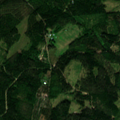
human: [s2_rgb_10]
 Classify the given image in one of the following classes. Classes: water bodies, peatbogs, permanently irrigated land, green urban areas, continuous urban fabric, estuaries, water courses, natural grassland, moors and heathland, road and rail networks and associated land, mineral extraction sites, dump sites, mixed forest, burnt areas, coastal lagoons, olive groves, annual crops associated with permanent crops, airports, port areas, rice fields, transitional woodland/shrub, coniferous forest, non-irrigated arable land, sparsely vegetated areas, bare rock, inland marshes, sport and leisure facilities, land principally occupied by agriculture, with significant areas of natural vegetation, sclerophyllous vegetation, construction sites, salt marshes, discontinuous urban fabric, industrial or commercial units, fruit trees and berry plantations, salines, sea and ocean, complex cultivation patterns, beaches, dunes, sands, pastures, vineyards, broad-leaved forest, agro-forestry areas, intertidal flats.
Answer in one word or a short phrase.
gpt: coniferous forest, mixed forest